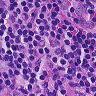
Metastatic tissue present: no